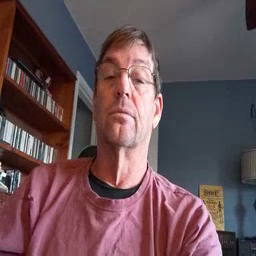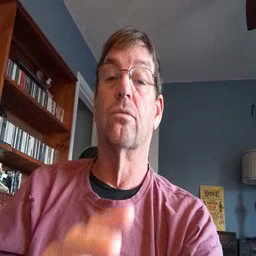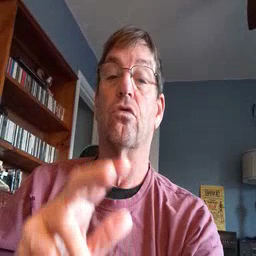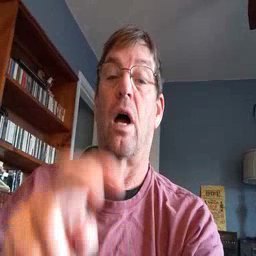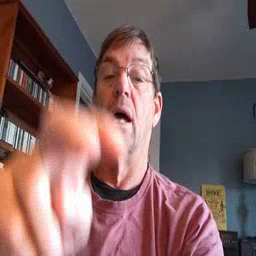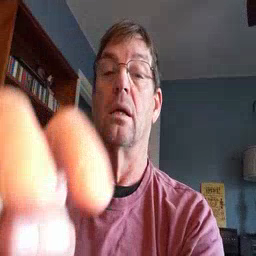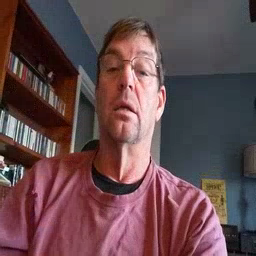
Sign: ride